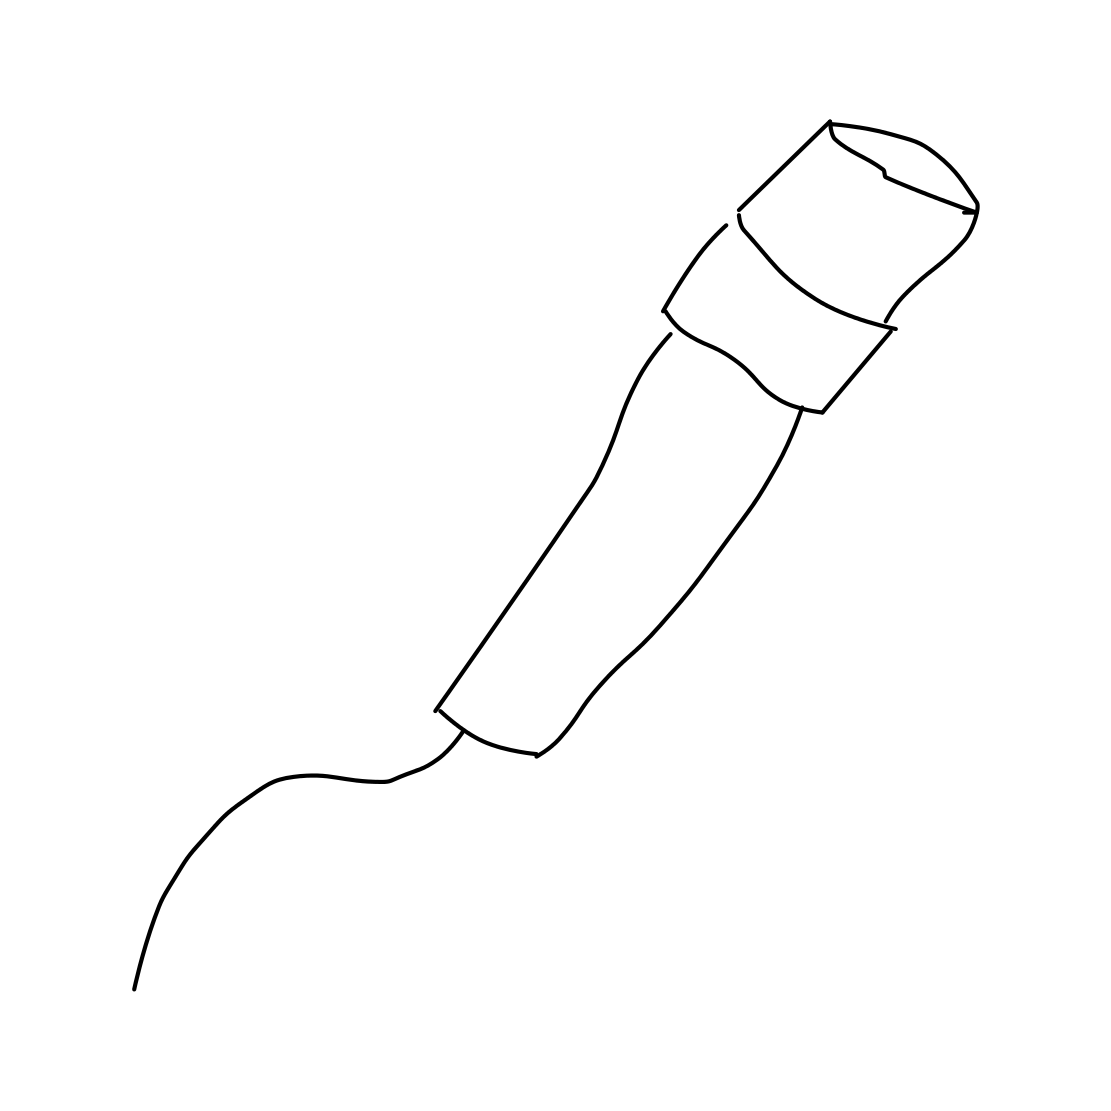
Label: microphone